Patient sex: M
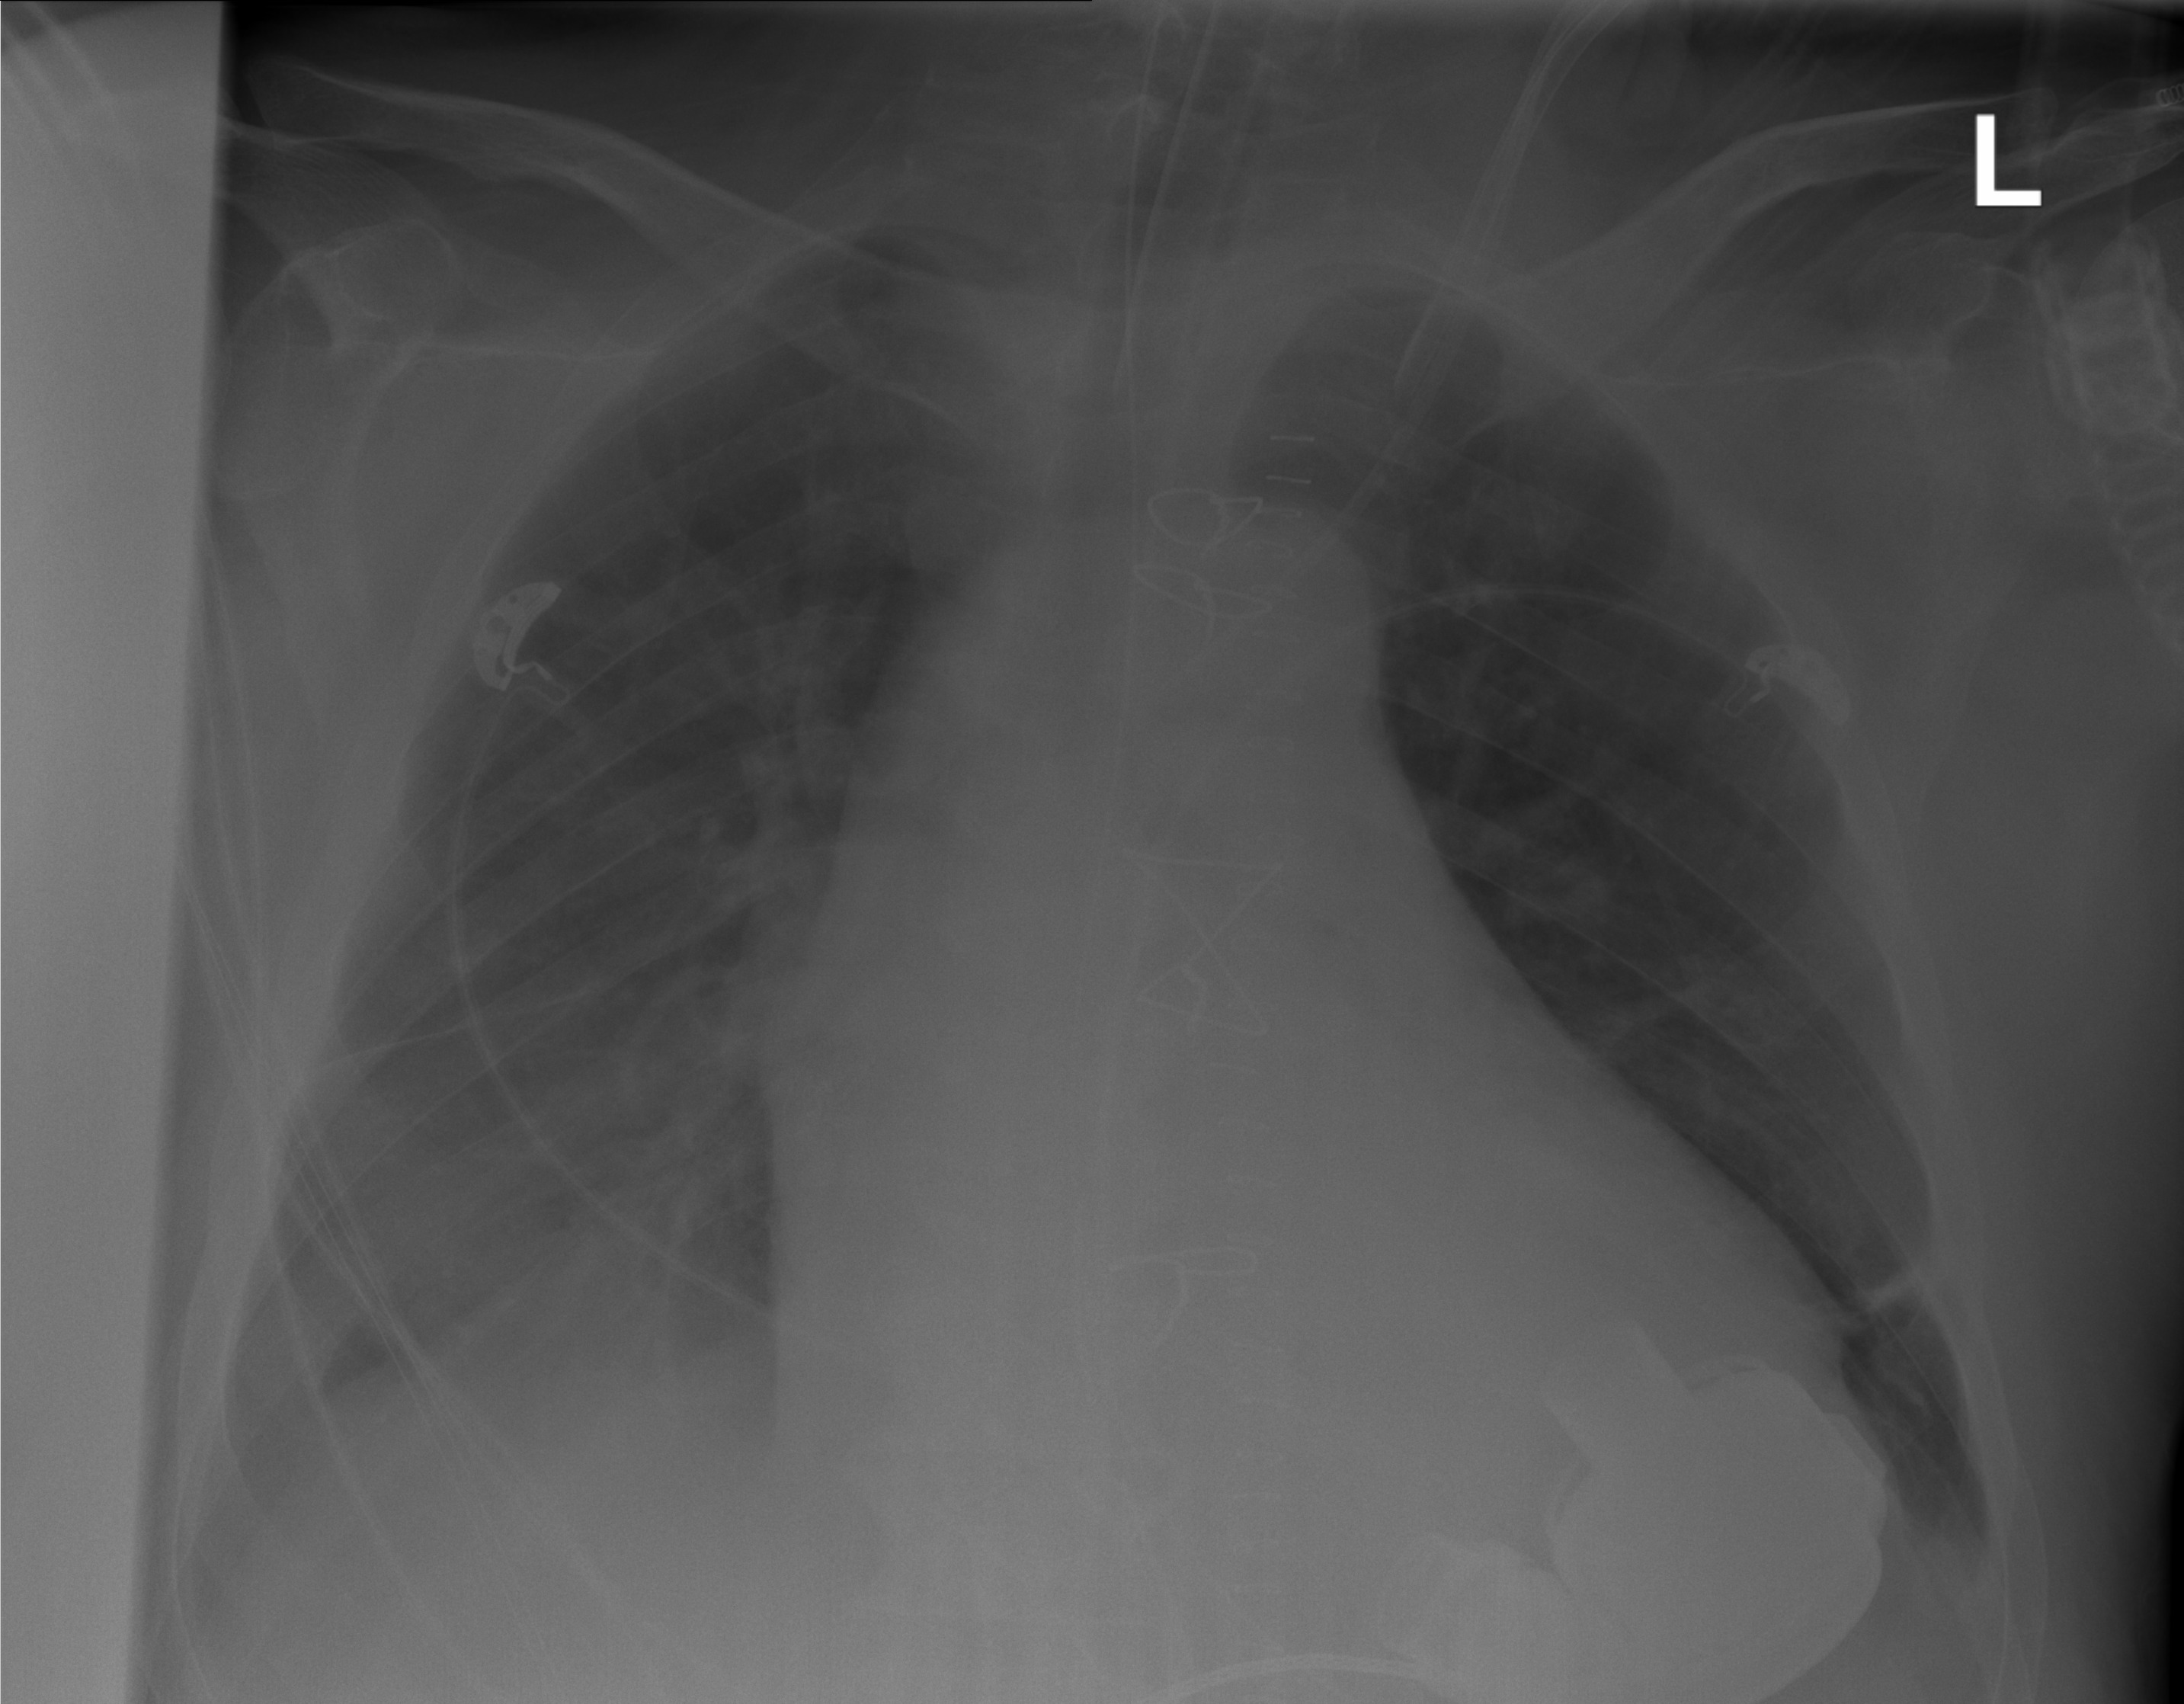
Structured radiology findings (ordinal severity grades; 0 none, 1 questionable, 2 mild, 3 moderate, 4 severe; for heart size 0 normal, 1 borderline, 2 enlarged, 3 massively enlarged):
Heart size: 2
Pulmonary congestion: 1
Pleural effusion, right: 2
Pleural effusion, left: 1
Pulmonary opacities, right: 0
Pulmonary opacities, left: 0
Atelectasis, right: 1
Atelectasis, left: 1